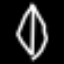
Label: diamond